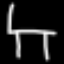
Label: chair